Question: I am using Django 1.11 and I'm struggling to understand how I can pass URL parameters to a ModelForm using CreateView Class. I have 4 parameters in the URL (start_date, end_date, start_time, end_time) that i'm trying to pass to their relevant fields in the form. I'd really appreciate if anyone can point me in the right direction to figuring out how to solve this!
The URL is created with the following function in my html file:
'''
window.location.assign("/calendar/create?start_date="+start.format("YYYY-MM-DD")+"&end_date="+end.format("YYYY-MM-DD")+"start_time="+start.format("h:mm A")+"&end_time="+end.format("h:mm A"));
'''
This opens from urls.py:
'''
url(r'^calendar/create',views.CalendarCreate.as_view(),name='calendar_create'),
'''
from views.py:
'''
class CalendarCreate(CreateView):
model = Event
form_class = EventForm
'''
from forms.py:
'''
class EventForm(ModelForm):
class Meta:
model = Event
'''
So far so good, my event_form.html opens with the form:

and an example URL generated is:
<URL>
This is where I am stuck. From spending a number of days here in stackoverflow, googling, and trying numerous things I believe the solution involves 'get_form_kwargs' or 'get_context_data' or 'form_valid' in 'views.py' but it is possible I have just confused myself trying to work this out. Any help to get me on the right track will be greatly appreciated!
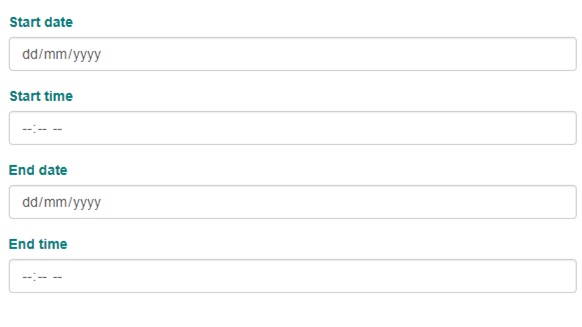
Answer: '''
class CalendarCreate(CreateView):
model = Event
form_class = EventForm
def get_initial(self):
initial = {}
for x in self.request.GET:
initial[x] = self.request.GET[x]
print(initial)
return initial
'''
notice if ''start_date'' in 'request.GET' you must have same field ''start_date'' in your 'Event' model,and notice the time format is vaild.